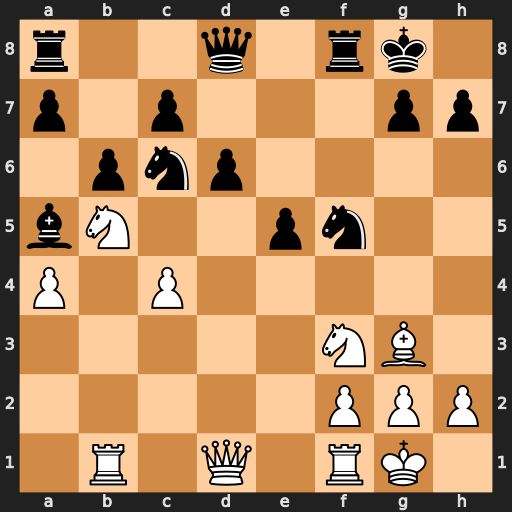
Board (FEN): r2q1rk1/p1p3pp/1pnp4/bN2pn2/P1P5/5NB1/5PPP/1R1Q1RK1
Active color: w
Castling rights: -
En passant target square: -
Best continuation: Qd5+ Kh8 Qxc6 a6 Na3